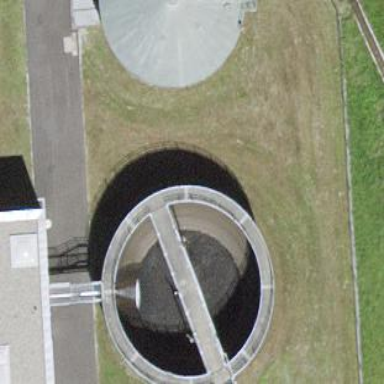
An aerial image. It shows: Silo.